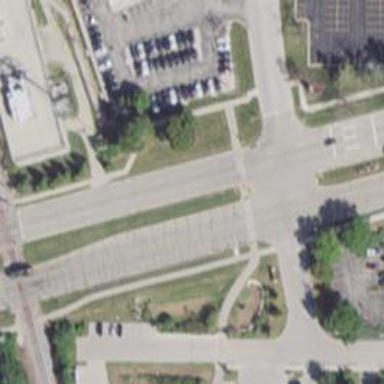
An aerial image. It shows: Asphalt path with crossing.